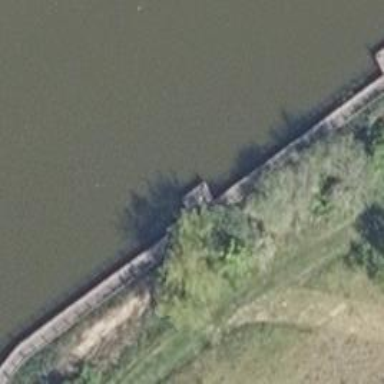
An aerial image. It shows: Path leading to bridge.